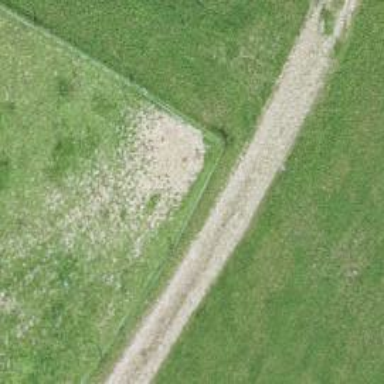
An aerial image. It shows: Gravel track with grade3 tracktype.